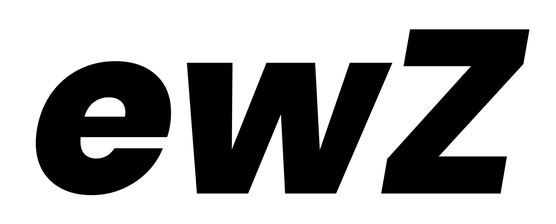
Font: Poppins-ExtraBoldItalic